Question: As shown in the image in Col2 I need to get the count of not null values in the Col1 before the cell.
For cell B2 there is only one value A hence 1.
For cell B4 it should be 2 as there are 2 values A & C.
Same way for B5, 3 (A,C,D)
Data:
'''
A B
1 Col1 Col2
2 A 1
3
4 C 2
5 D 3
6
7 F 4
'''
I have tried:
'''
B1 Cell = COUNTA(A2:A2)
B2 Cell = COUNTA(A2:A3)
B3 Cell = COUNTA(A2:A4)
'''
However I cannot drag this formula as it will change the cell reference.
Can anyone suggest any way to get this done in a single formula which can be applied to all the cells through out the column.
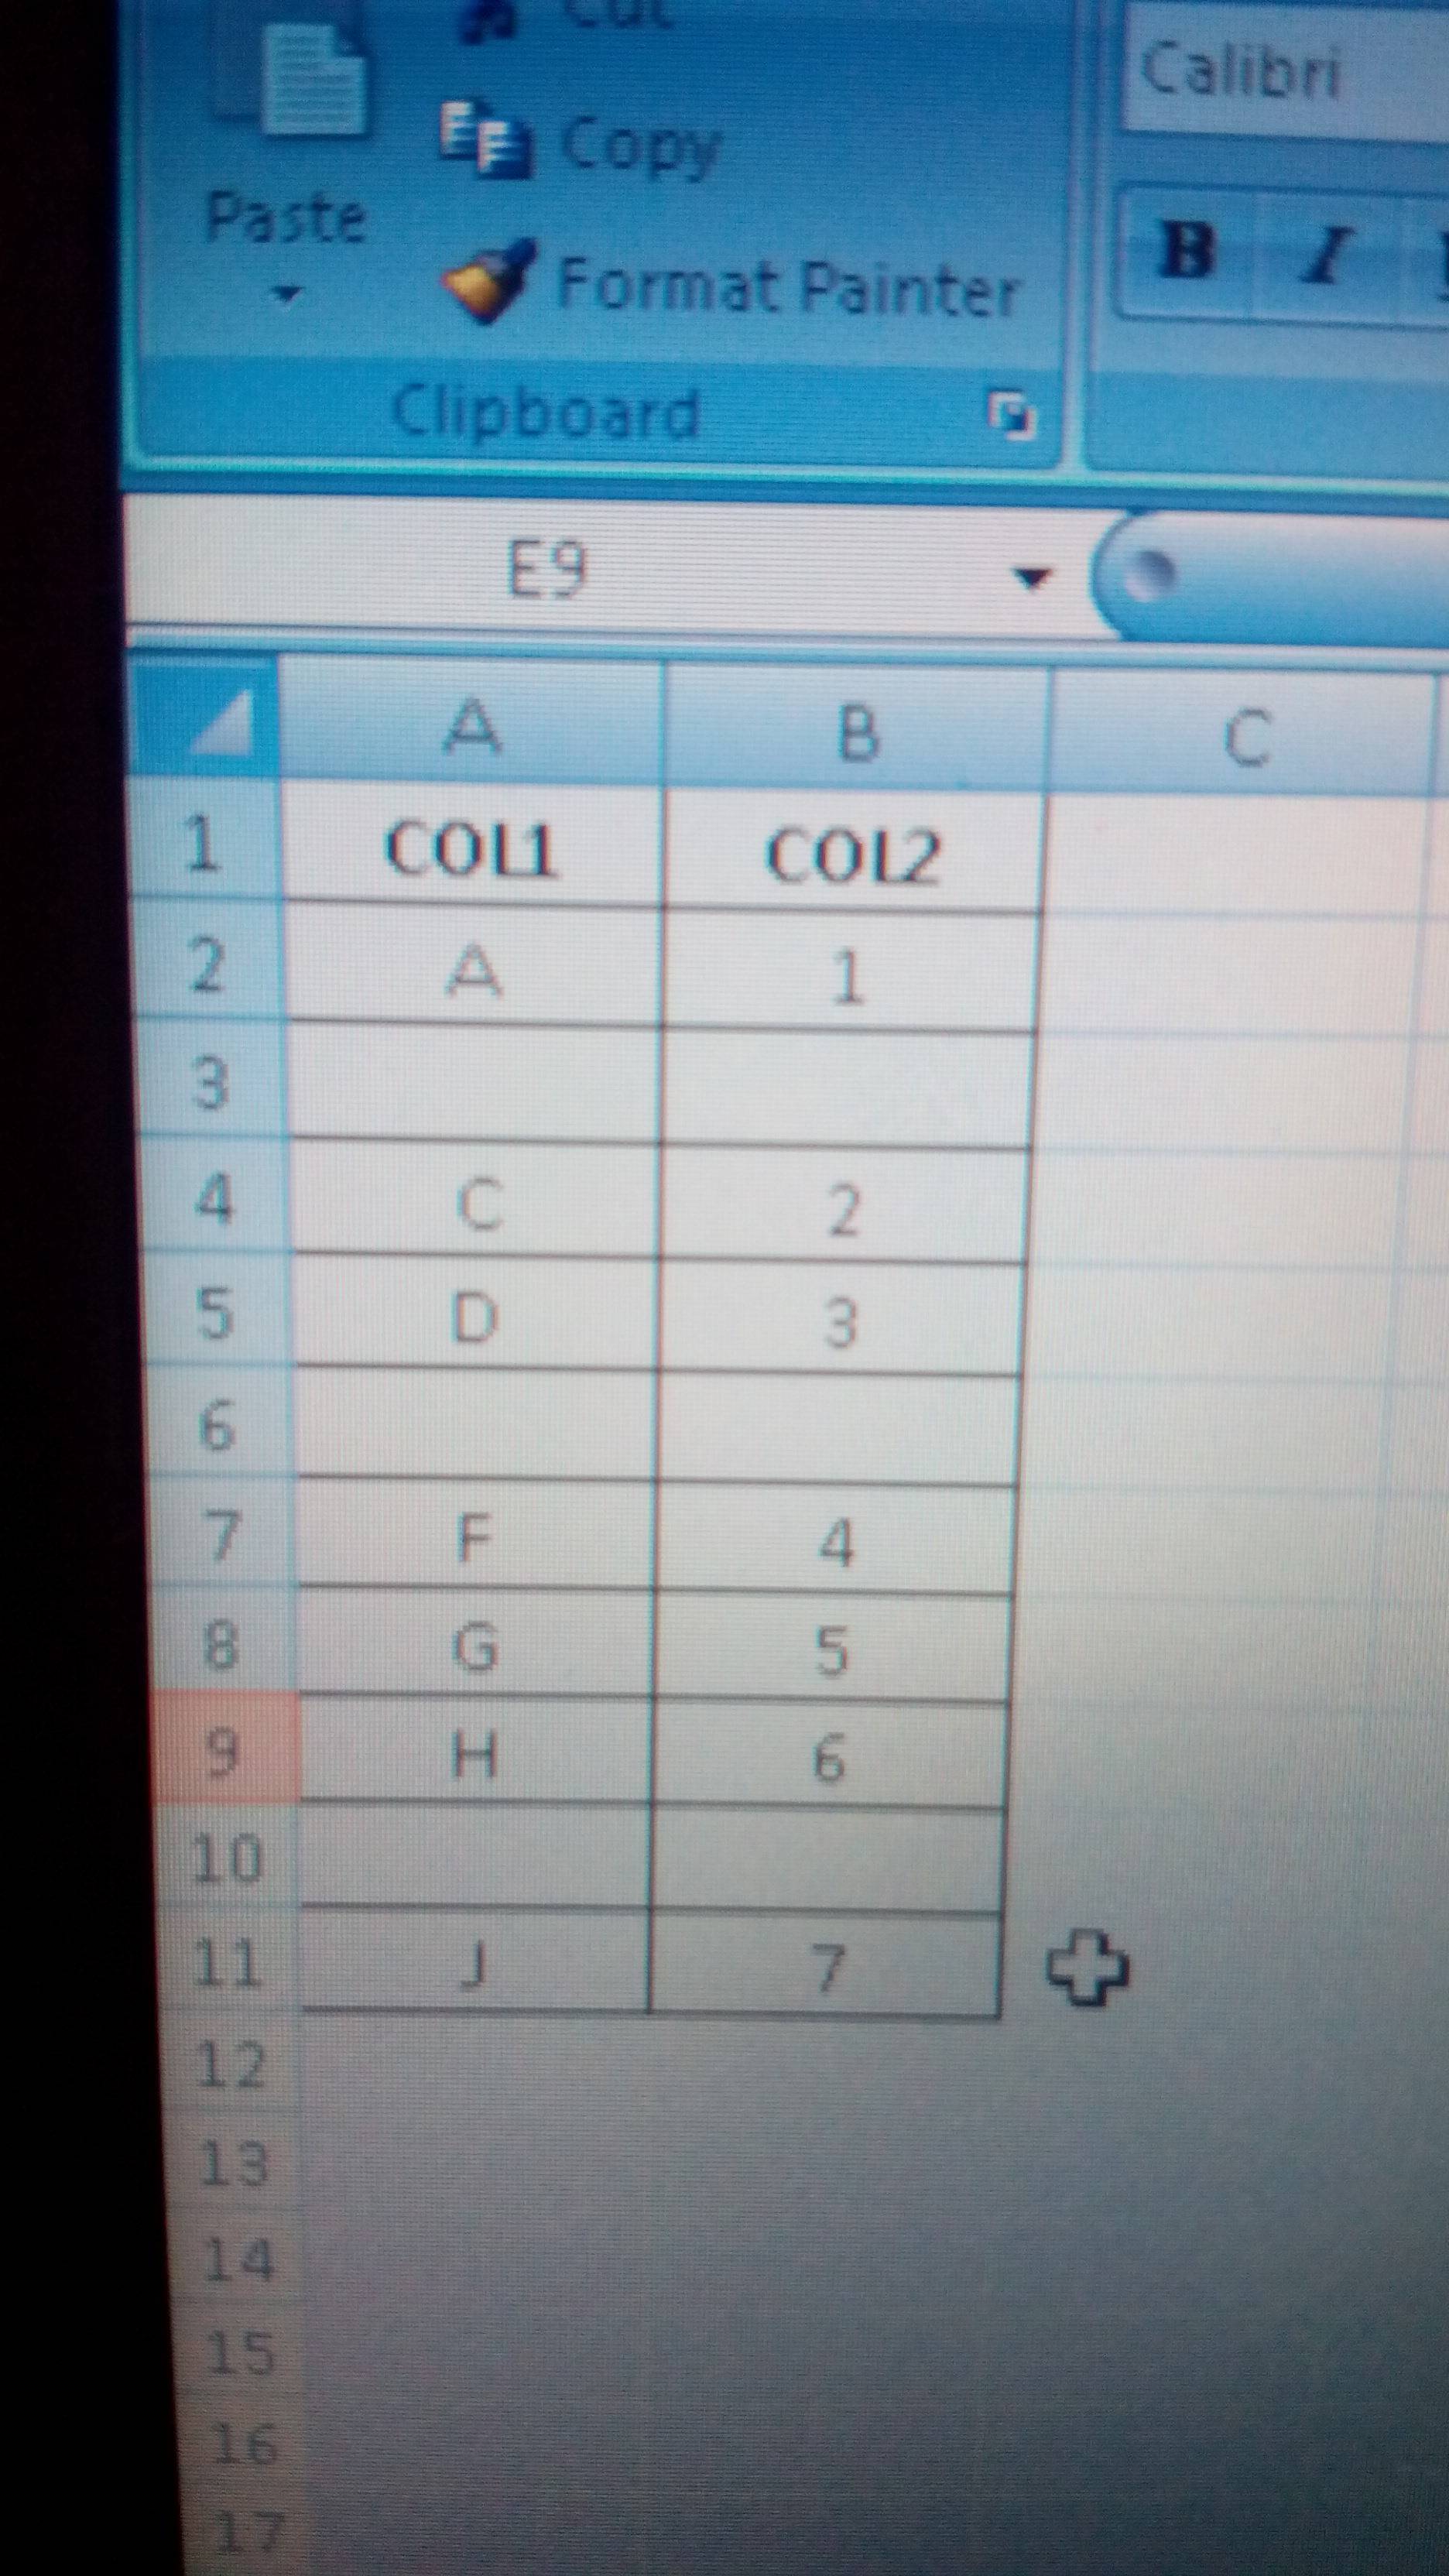
Answer: Try this:
'''
=IF(A2<>"",COUNTA($A$2:A2),"")
'''